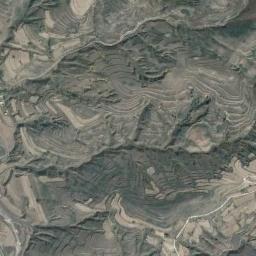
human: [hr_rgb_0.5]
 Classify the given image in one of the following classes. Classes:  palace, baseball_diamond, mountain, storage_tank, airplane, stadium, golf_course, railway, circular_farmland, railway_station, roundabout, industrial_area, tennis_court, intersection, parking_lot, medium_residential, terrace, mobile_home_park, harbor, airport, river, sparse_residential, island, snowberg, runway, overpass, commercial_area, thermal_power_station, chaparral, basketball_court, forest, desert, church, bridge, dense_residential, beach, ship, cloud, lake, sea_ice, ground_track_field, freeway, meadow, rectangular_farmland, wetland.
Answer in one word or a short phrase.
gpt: mountain